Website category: university
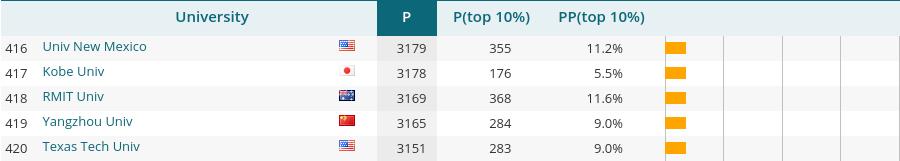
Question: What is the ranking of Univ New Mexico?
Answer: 416

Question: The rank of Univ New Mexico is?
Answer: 416

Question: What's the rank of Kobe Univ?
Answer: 417

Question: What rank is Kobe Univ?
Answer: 417

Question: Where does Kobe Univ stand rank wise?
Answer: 417

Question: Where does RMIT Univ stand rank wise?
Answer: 418

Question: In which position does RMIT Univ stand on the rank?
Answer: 418

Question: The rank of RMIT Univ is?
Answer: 418

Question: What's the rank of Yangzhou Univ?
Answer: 419

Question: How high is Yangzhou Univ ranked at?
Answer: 419

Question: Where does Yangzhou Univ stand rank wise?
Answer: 419

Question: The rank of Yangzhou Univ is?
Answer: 419

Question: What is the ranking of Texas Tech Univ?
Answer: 420

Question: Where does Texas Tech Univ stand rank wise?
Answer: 420

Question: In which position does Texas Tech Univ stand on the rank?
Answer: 420

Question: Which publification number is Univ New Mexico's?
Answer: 3179

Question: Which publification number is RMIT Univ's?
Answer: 3169

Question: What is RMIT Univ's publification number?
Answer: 3169

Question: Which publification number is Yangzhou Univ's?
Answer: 3165

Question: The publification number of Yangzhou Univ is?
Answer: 3165

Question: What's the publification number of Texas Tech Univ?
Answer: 3151

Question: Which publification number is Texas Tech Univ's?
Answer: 3151

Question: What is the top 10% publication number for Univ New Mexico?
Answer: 355

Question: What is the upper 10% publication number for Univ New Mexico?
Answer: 355

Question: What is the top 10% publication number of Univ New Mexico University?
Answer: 355

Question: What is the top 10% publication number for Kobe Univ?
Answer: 176

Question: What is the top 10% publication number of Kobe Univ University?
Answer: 176

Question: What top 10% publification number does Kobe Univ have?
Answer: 176

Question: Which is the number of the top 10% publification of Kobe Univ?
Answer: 176

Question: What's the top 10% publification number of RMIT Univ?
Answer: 368

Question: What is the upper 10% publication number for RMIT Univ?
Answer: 368

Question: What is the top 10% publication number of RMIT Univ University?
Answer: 368

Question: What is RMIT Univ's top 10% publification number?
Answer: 368

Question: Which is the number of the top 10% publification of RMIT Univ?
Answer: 368

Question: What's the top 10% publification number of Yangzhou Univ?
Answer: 284

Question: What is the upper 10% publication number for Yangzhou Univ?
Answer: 284

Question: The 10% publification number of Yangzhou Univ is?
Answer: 284

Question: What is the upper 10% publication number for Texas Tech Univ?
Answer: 283

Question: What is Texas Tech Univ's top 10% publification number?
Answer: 283

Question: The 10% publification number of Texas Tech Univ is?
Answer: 283

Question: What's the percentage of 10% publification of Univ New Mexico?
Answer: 11.2%

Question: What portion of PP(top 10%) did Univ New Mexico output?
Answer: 11.2%

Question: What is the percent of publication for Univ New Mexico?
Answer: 11.2%

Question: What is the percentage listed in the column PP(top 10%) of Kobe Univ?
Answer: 5.5%

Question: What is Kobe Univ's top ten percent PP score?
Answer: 5.5%

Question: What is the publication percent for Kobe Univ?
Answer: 5.5%

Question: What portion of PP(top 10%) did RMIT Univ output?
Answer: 11.6%

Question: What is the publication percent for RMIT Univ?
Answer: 11.6%

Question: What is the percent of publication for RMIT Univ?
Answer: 11.6%

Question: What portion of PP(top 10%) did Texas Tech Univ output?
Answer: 9.0%

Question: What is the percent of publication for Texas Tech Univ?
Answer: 9.0%

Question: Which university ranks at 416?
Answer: Univ New Mexico

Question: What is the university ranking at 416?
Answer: Univ New Mexico

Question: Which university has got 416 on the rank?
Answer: Univ New Mexico

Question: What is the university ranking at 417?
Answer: Kobe Univ

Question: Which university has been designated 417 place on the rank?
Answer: Kobe Univ

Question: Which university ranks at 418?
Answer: RMIT Univ

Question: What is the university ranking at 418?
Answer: RMIT Univ

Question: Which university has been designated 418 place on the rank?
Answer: RMIT Univ

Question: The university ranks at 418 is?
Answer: RMIT Univ

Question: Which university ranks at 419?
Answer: Yangzhou Univ

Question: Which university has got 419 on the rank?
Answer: Yangzhou Univ

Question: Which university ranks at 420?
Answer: Texas Tech Univ

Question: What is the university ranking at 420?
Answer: Texas Tech Univ